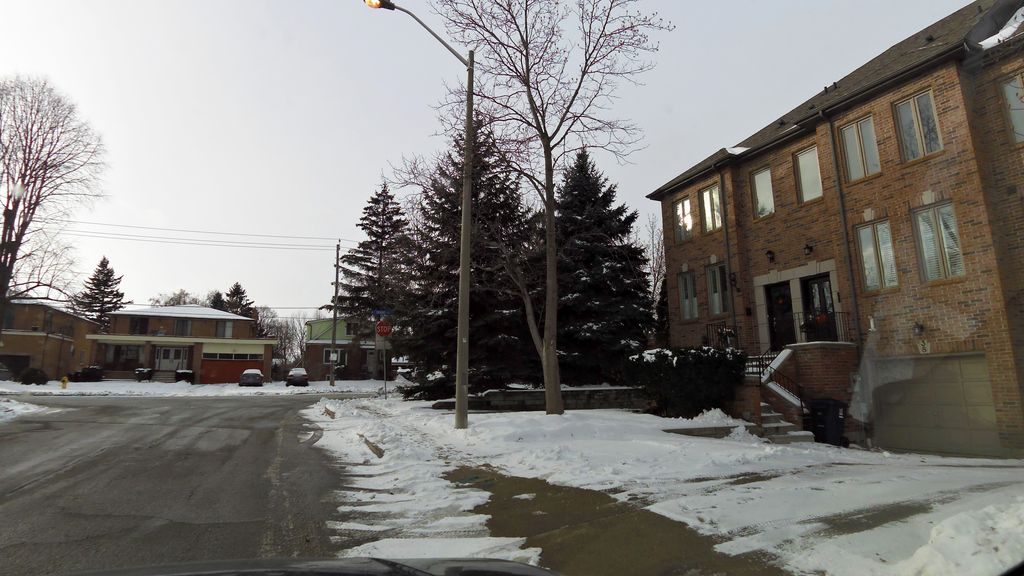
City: toronto